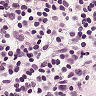
Metastatic tissue present: no